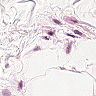
Metastatic tissue present: no